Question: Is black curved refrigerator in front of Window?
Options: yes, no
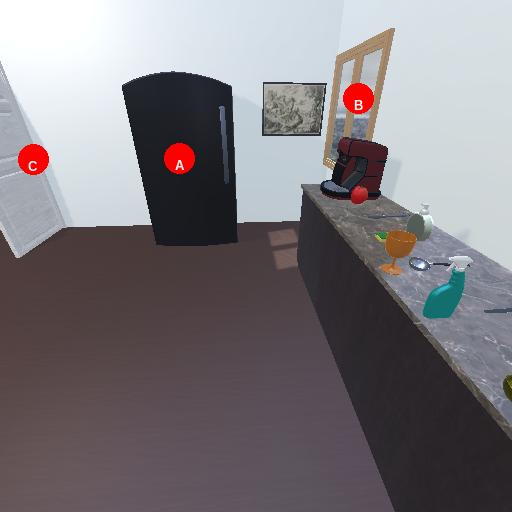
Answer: yes